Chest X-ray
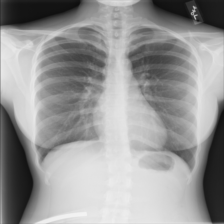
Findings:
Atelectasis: negative
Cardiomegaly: negative
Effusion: negative
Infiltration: positive
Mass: negative
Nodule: negative
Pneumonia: negative
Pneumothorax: negative
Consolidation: negative
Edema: negative
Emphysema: negative
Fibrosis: negative
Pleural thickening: negative
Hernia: negative